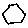
Label: hexagon